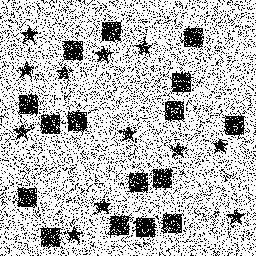
Squares: 16
Triangles: 0
Stars: 12
Total shapes: 28